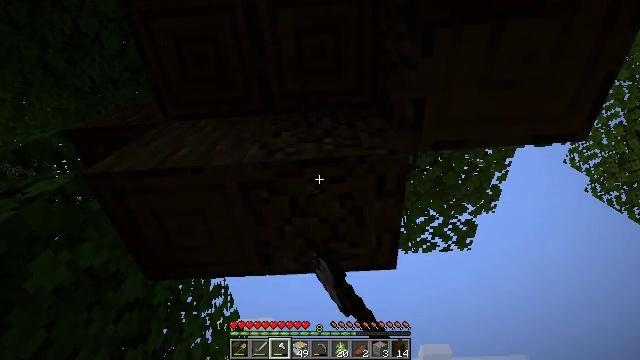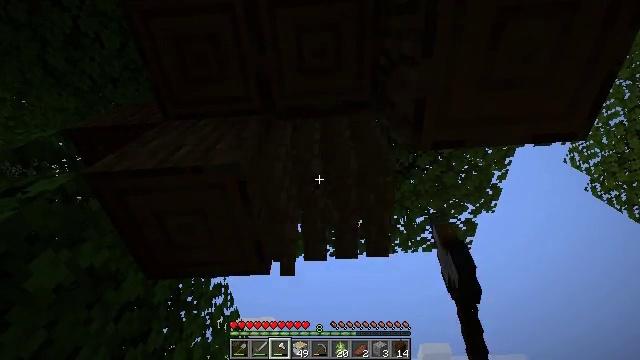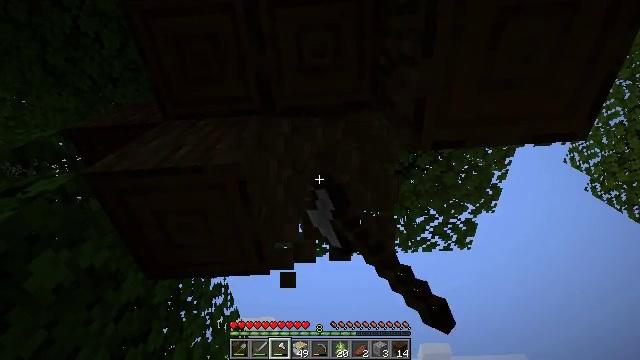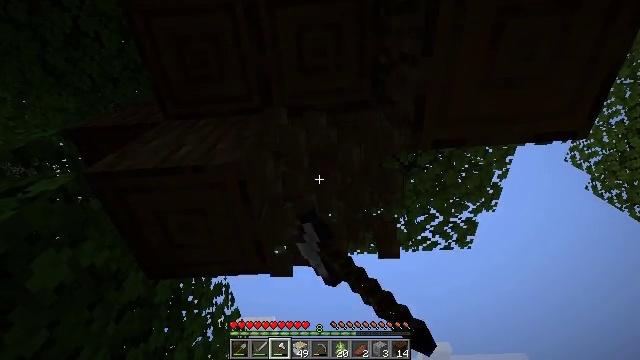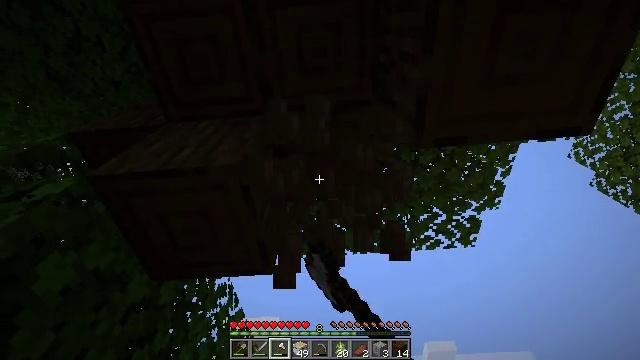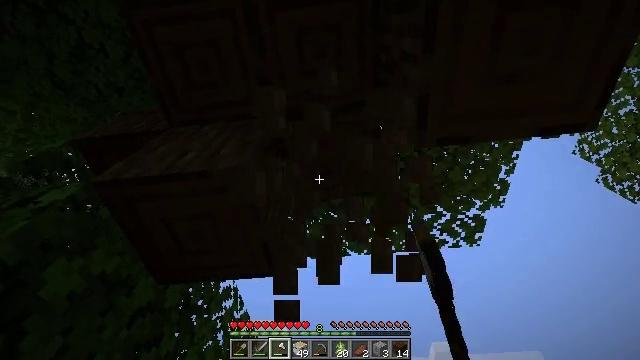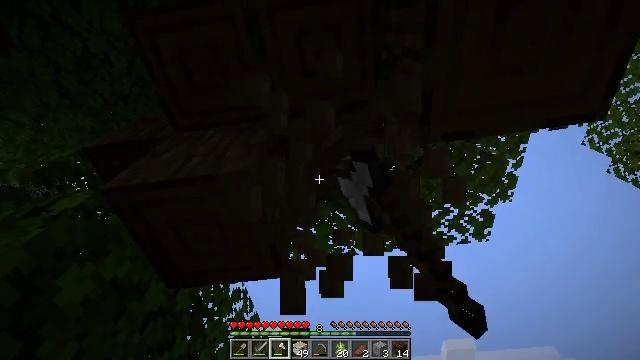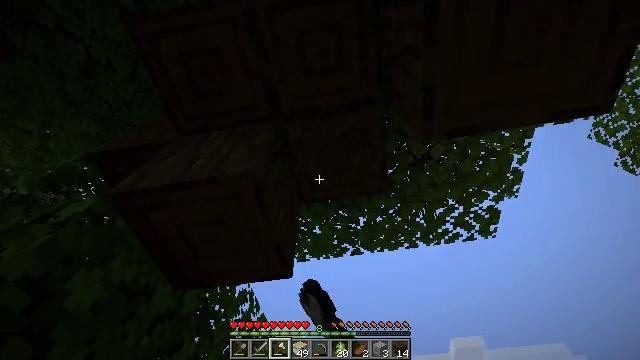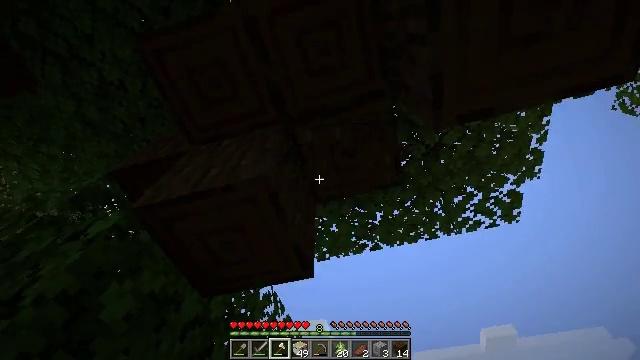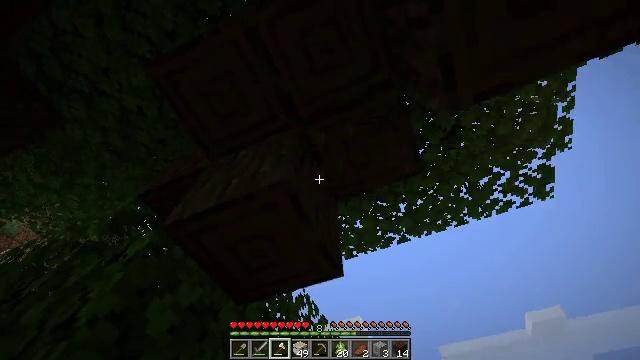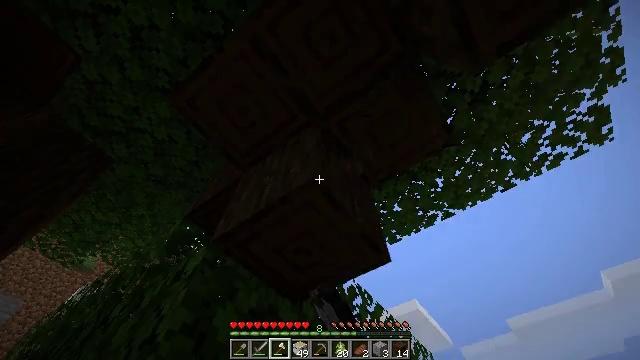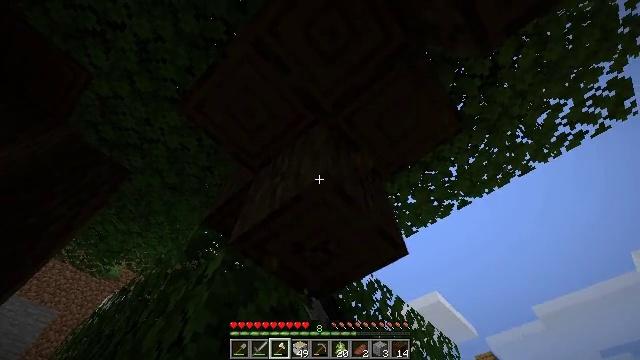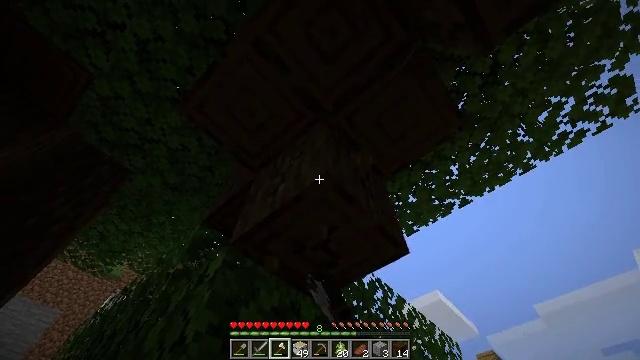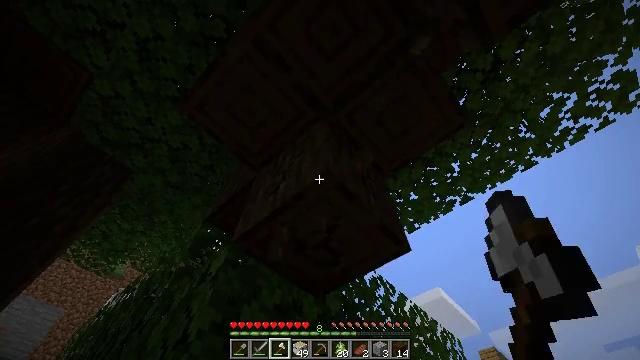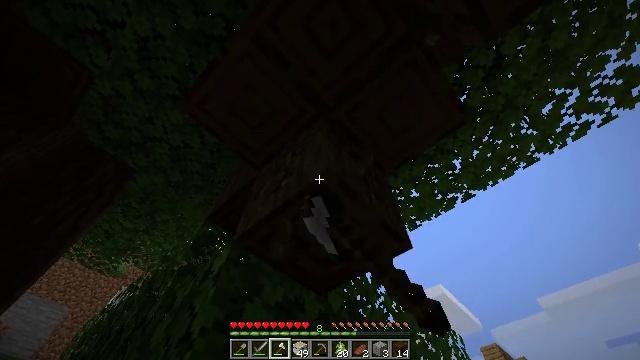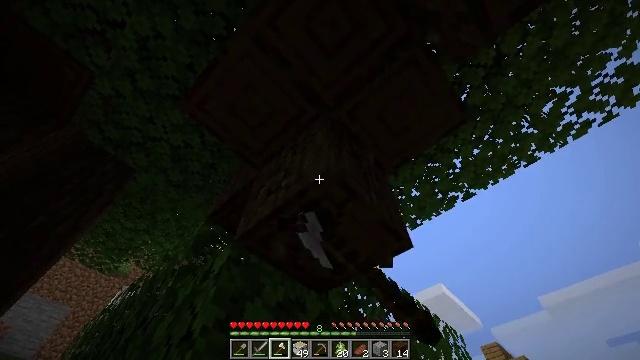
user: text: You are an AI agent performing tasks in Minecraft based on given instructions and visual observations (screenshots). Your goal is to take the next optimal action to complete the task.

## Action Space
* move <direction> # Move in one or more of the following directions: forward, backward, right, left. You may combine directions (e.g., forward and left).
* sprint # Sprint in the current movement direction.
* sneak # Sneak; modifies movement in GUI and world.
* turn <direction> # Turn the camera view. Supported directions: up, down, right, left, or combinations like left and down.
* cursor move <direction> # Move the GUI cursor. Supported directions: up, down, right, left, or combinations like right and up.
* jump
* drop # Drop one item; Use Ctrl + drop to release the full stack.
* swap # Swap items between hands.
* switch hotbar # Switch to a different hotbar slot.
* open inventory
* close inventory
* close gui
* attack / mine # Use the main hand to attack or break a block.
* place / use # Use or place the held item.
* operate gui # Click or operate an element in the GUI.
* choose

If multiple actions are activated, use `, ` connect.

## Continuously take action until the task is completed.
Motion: motion action
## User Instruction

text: Harvest dark oak log for resources.
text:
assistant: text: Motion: attack / mine
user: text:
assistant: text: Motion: attack / mine
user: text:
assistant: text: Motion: attack / mine
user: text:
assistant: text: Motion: attack / mine
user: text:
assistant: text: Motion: turn left, attack / mine
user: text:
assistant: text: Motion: turn left, attack / mine
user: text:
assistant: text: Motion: turn left, attack / mine
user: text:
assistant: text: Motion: turn left, attack / mine
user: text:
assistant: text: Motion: turn left, attack / mine
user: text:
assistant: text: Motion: turn left and down, attack / mine
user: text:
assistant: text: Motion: turn left, attack / mine
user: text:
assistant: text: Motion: attack / mine
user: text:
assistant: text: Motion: attack / mine
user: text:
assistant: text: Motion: attack / mine
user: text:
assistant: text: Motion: attack / mine
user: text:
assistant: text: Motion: attack / mine
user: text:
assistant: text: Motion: attack / mine
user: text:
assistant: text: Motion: attack / mine
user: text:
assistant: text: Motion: attack / mine
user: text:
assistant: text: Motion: attack / mine
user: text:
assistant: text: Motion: attack / mine
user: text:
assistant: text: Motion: attack / mine
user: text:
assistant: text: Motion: attack / mine
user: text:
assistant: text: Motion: attack / mine
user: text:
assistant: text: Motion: attack / mine
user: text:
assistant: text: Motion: turn right and up, attack / mine
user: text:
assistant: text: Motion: turn right and up, attack / mine
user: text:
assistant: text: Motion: turn right and up, attack / mine
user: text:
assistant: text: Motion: turn right and up, attack / mine
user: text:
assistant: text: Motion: turn right and up, attack / mine